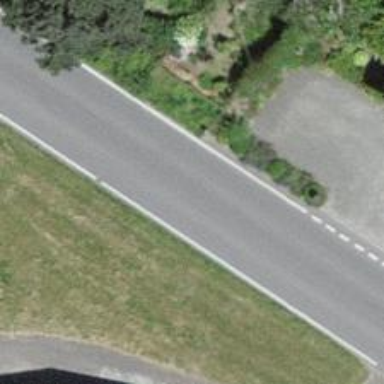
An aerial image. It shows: Unclassified road with asphalt surface.